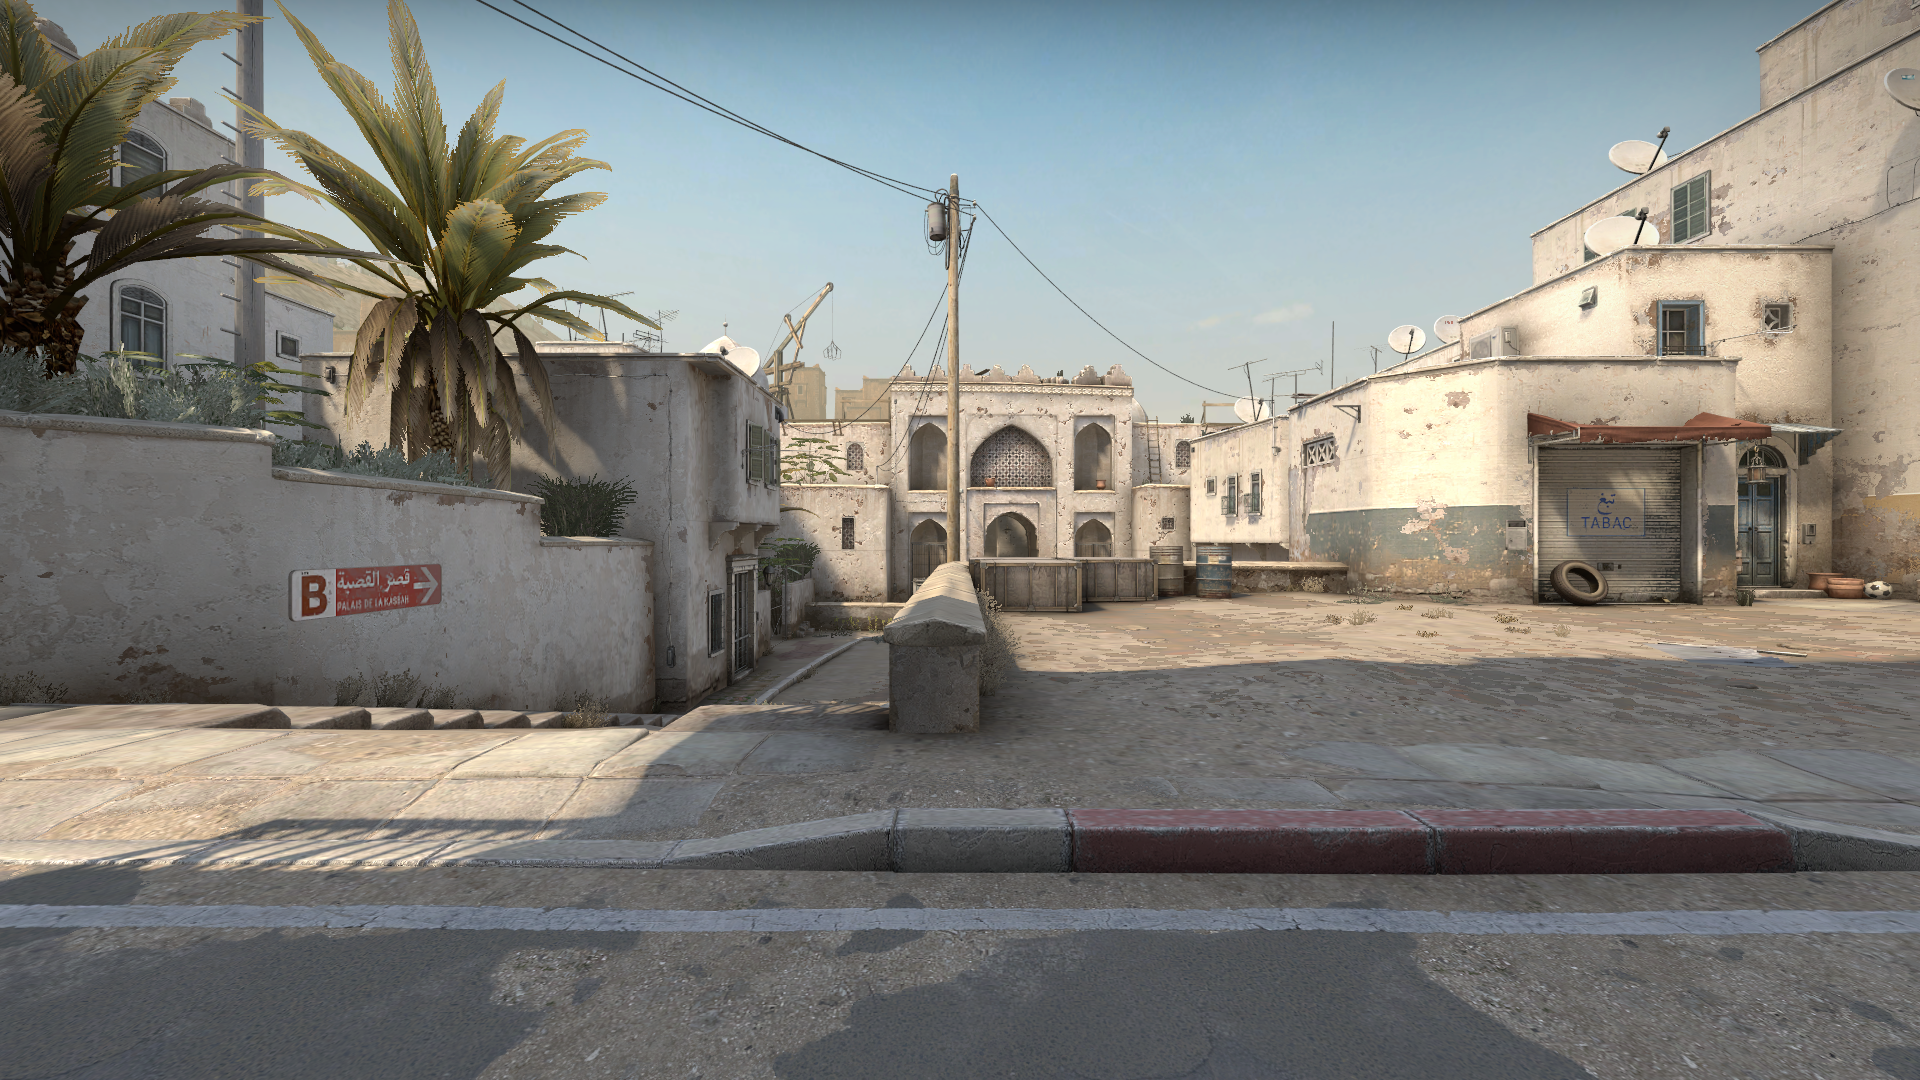
Map: de_dust2